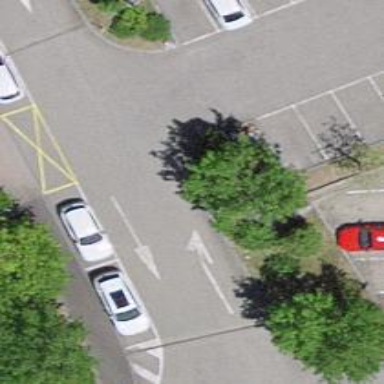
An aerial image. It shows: Asphalt parking aisle designated as service road.